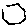
Label: hexagon